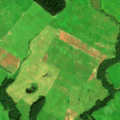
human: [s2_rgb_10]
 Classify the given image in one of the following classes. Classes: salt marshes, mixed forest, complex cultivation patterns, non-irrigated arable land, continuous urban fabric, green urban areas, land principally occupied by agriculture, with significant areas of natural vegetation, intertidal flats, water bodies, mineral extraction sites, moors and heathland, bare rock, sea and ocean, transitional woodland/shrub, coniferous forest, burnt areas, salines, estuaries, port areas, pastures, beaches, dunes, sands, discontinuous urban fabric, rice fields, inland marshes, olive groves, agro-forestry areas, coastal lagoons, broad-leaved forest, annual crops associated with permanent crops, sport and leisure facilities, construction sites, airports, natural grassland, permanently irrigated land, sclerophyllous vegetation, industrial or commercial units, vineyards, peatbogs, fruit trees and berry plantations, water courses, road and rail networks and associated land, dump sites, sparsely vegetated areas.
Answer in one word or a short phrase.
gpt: non-irrigated arable land, pastures, complex cultivation patterns, land principally occupied by agriculture, with significant areas of natural vegetation, mixed forest